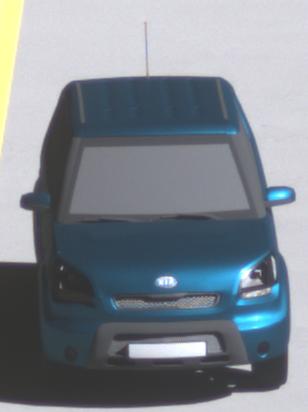
Make: KIA
Model: Soul 1.6
Detailed model: Soul (AM)
Model produced from: 2009/02
Model produced until: 2009/11
Doors: 5
Color: blue
Road condition: dry road
Daytime: morning or afternoon
Contrast: high contrast